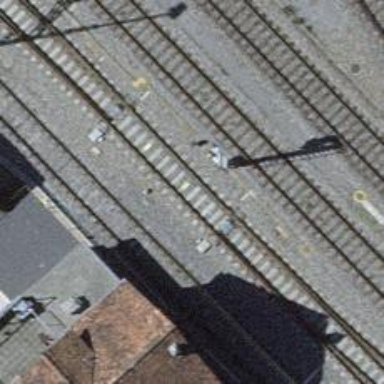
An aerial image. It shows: Railway signal.